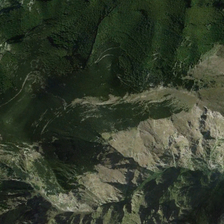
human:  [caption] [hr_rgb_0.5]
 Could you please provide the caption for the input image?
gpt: it is a large piece of green mountain .

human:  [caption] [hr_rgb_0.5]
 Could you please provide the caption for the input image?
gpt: it is a large piece of green mountain .

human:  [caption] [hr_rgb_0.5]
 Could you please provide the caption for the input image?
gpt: it is a large piece of green mountain .

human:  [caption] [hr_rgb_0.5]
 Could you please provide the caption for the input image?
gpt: it is a large piece of green mountain .

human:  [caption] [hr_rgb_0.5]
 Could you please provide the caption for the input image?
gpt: it is a large piece of green mountain .